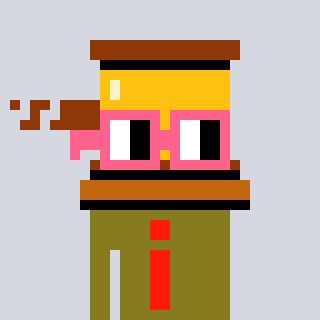
a pixel art character with square pink glasses, a gavel-shaped head and a gunk-colored body on a cool background